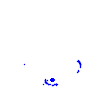
Particle: proton